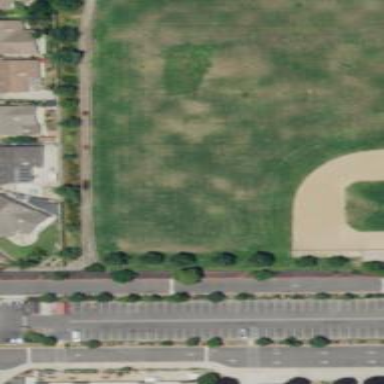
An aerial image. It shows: Grass pitch used for baseball.